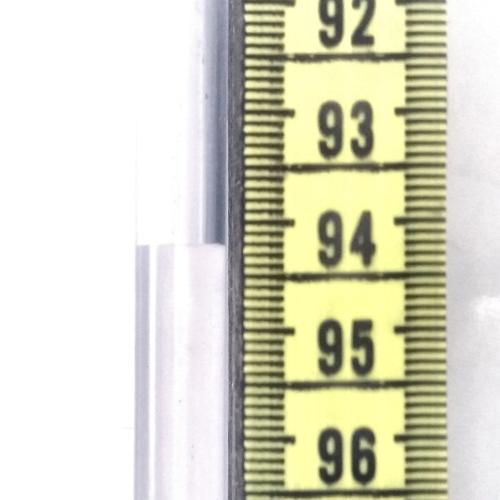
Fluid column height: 94.2 cm